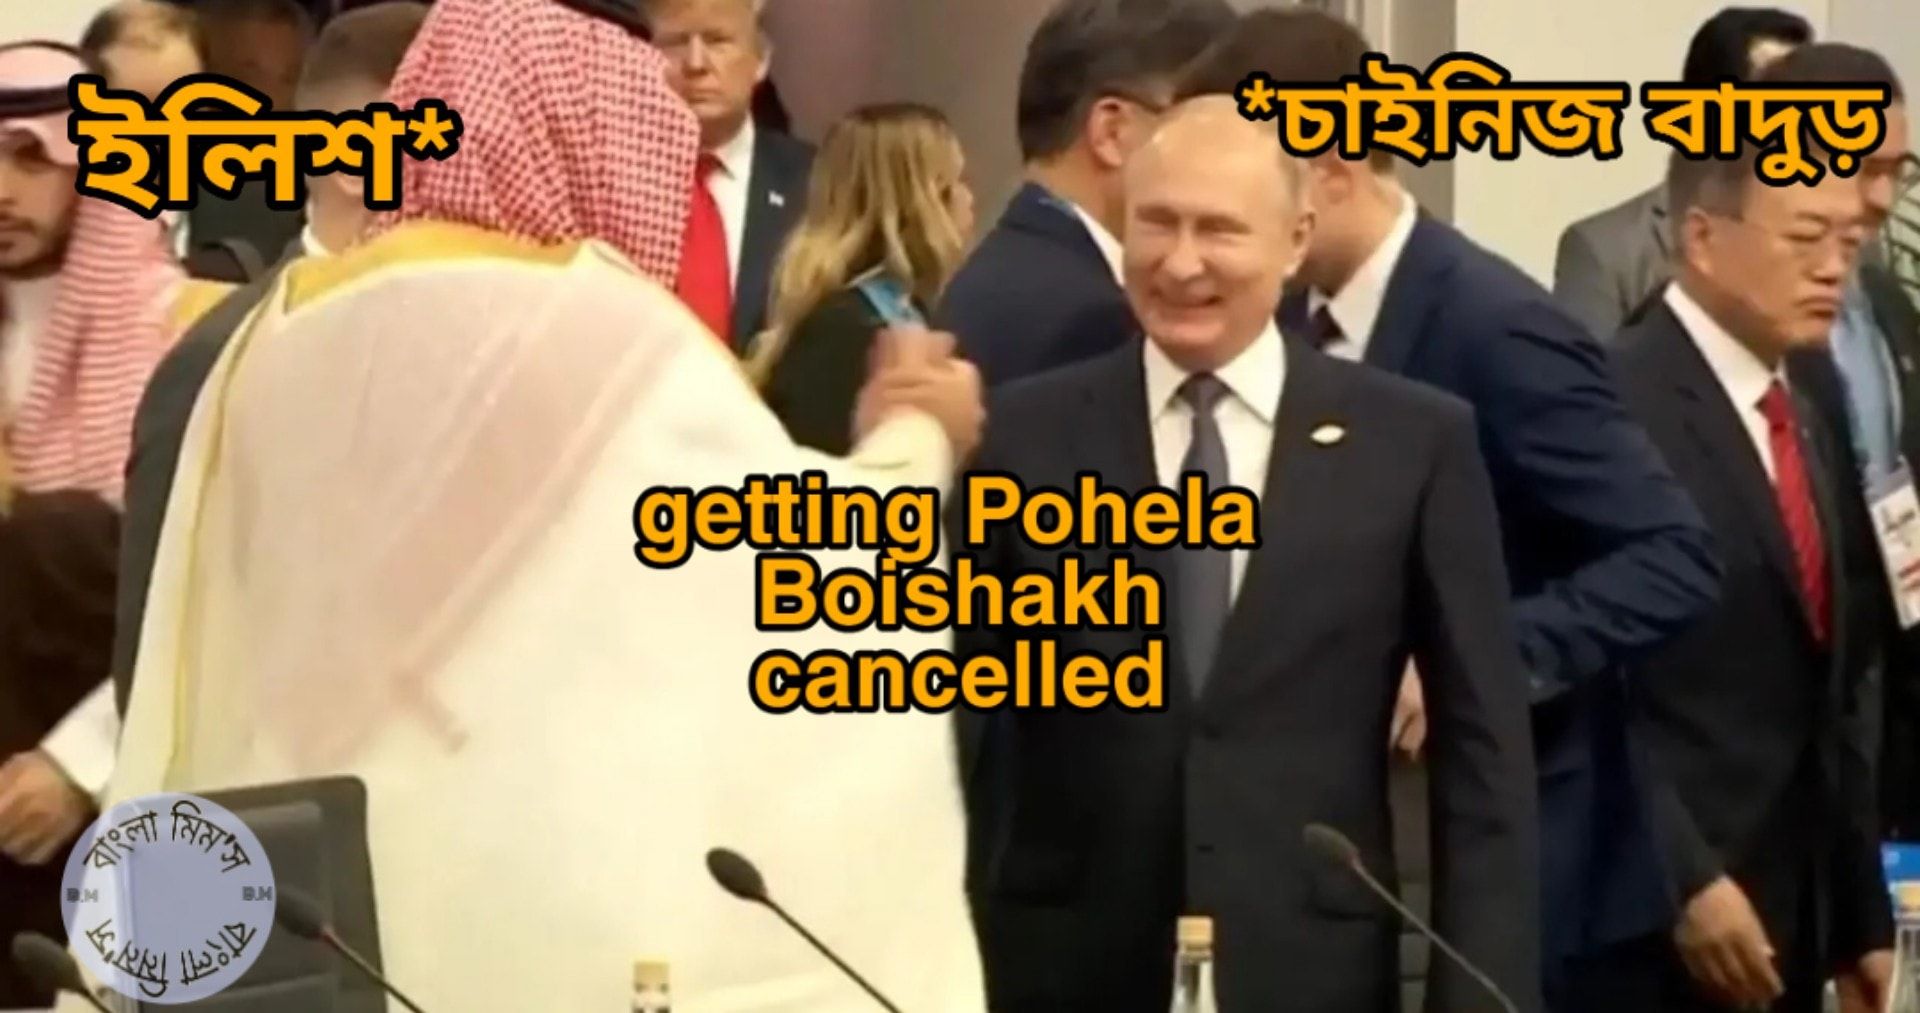
Caption: *ইলিশ     *চাইনিজ বাদুড়     getting Pohela Boishakh cancelled
Label: hate